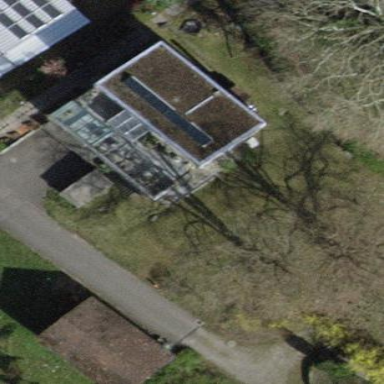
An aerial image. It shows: Detached building.